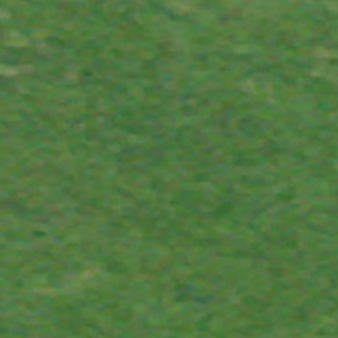
Label: other